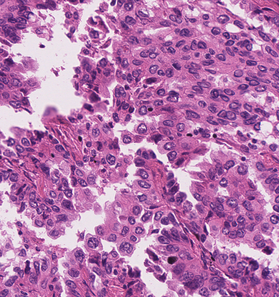
Tumor epithelial tissue: yes
Tumor-associated stroma tissue: yes
Normal tissue: no